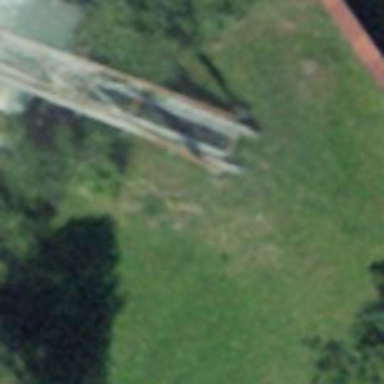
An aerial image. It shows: Path with unpaved surface that crosses over bridge.